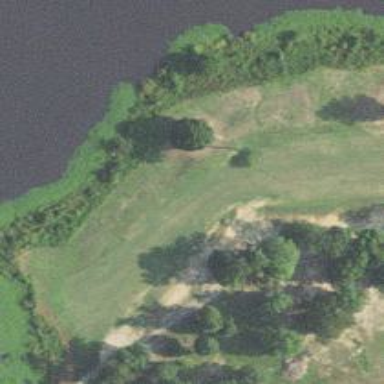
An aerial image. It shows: Golf hole.